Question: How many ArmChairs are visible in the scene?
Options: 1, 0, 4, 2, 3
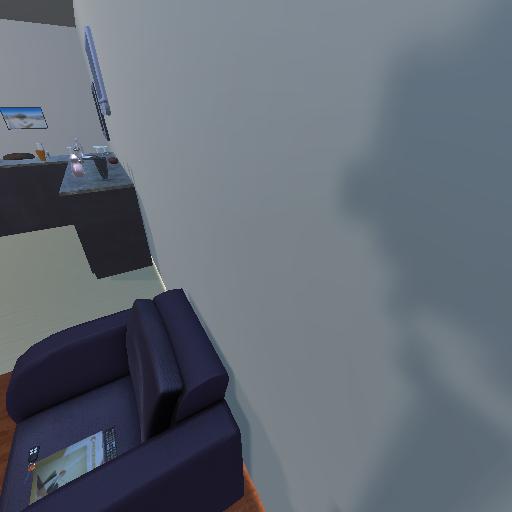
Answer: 1